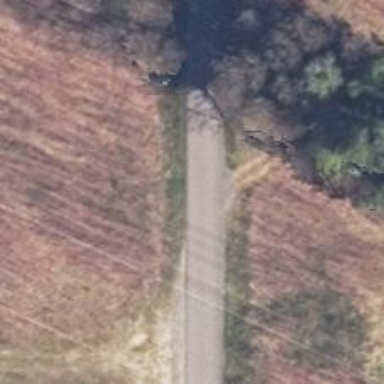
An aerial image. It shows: Asphalt service road.